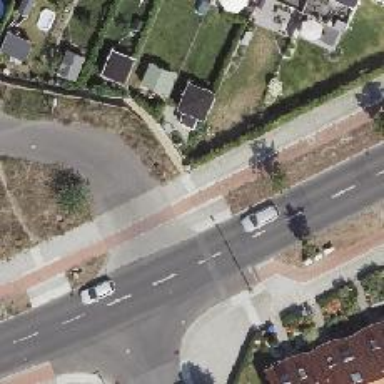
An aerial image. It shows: Sidewalk.